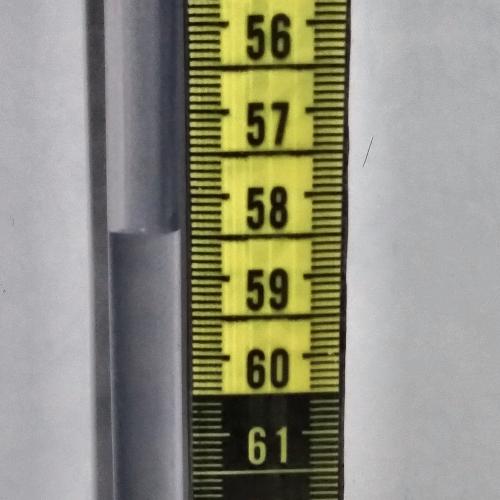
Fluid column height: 58.4 cm